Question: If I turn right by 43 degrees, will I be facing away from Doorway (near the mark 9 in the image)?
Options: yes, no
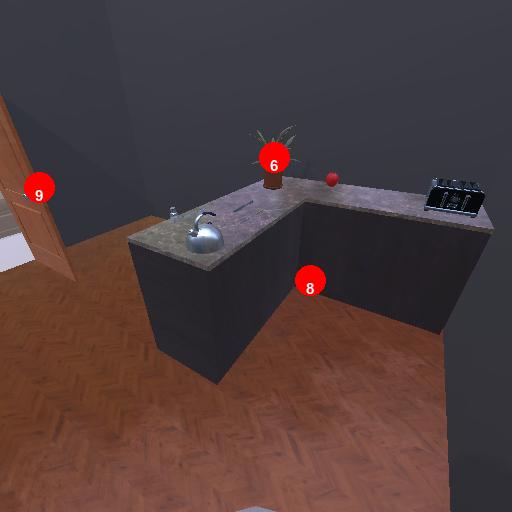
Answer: yes